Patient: sex F, age 26
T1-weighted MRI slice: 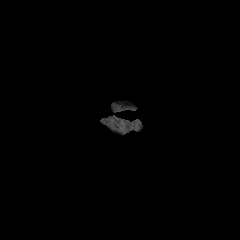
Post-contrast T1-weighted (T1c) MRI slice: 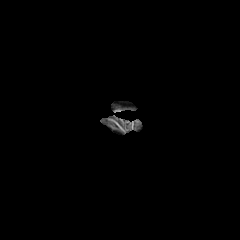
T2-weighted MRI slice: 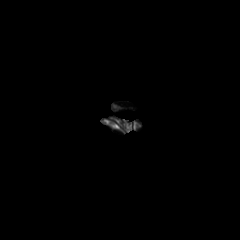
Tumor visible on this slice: no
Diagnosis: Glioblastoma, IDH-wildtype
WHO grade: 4